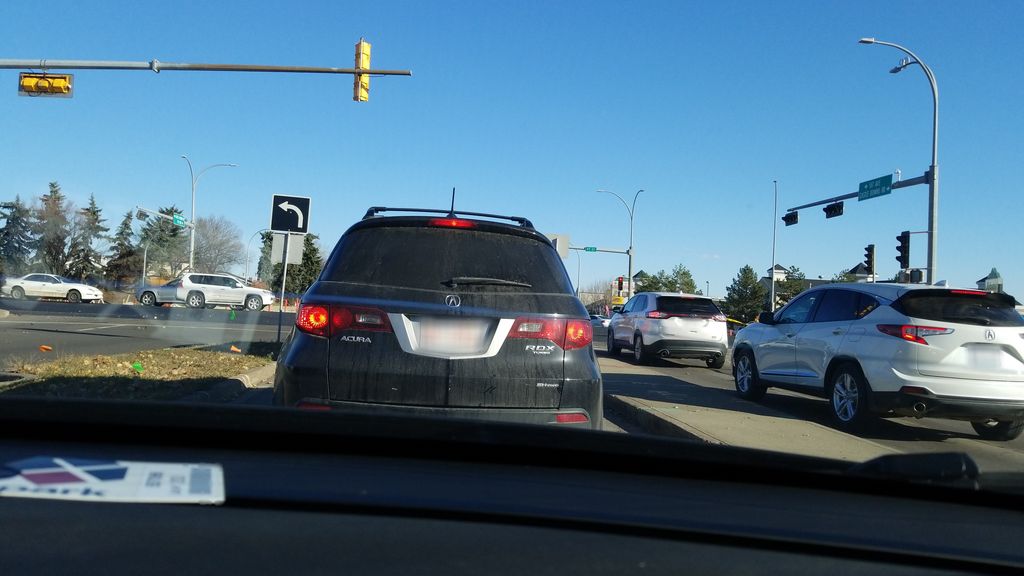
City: edmonton